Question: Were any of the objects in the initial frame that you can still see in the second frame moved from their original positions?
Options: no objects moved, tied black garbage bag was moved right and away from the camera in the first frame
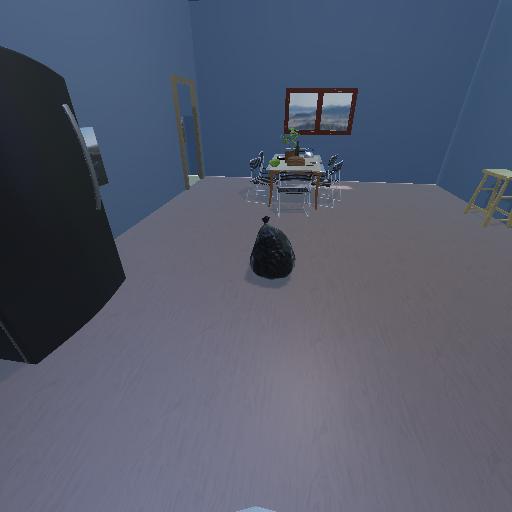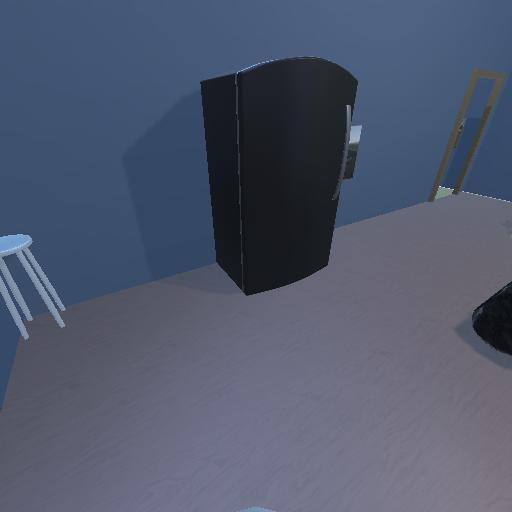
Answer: no objects moved